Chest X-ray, PA view. Patient: 67 years old, sex M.
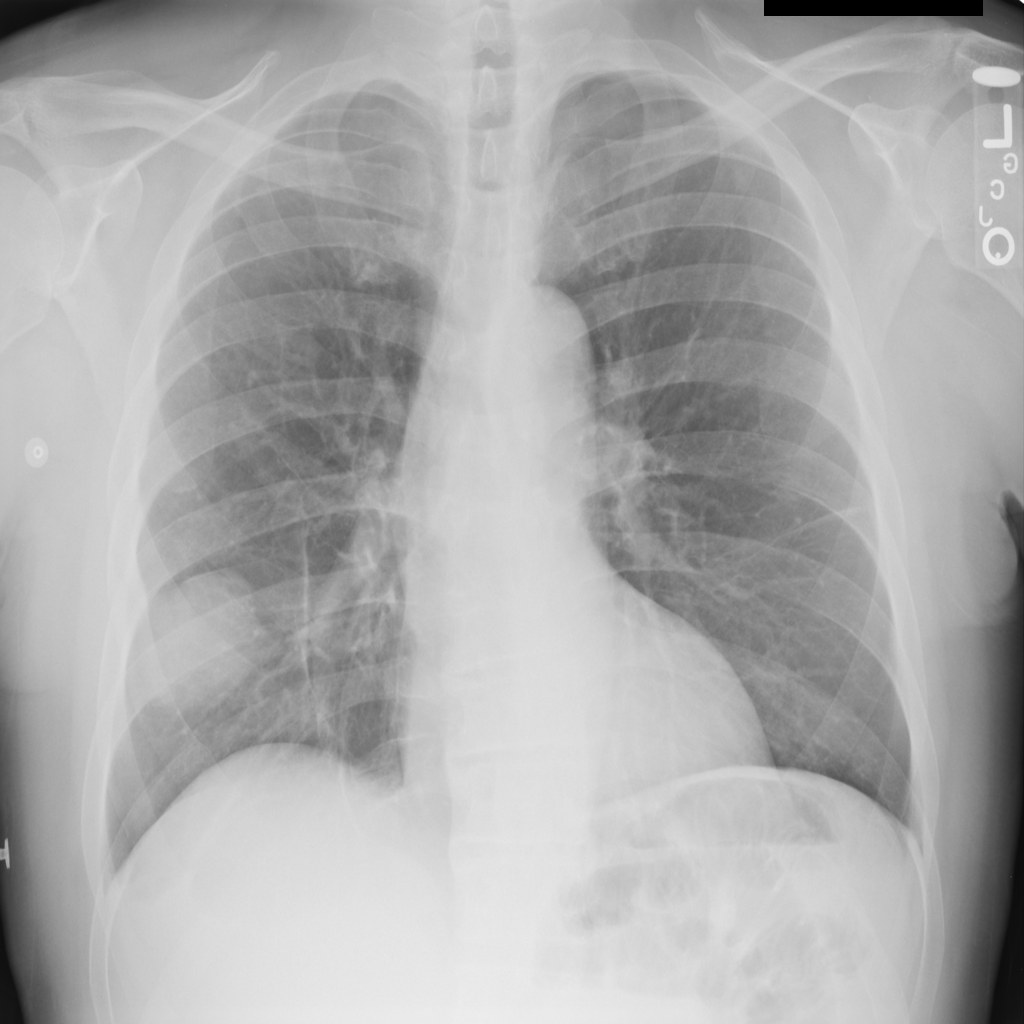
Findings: No Finding